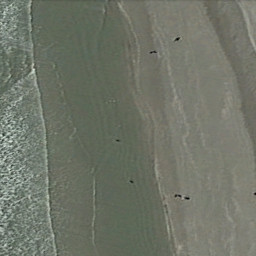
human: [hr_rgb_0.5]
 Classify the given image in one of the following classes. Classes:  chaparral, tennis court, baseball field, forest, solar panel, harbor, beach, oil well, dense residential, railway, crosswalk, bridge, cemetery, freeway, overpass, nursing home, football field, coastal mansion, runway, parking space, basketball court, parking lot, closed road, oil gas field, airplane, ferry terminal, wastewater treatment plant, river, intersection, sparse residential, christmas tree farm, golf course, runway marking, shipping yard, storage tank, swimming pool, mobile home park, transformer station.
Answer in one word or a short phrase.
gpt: beach